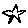
Label: star